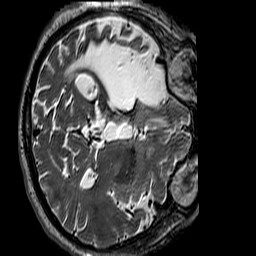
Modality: T2w
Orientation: axial
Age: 52
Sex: male
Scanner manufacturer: siemens
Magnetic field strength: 3 T
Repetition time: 3.2 s
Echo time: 0.212 s